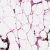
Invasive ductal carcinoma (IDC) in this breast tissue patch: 0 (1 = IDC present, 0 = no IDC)